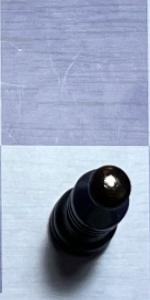
Label: Bishop_Black